Question: I'm trying to create a plotly graph with a Scatter and Graph elements. It all goes nicely, but one issue - the two Y axis don't align around 0.
I have tried playing with different attributes, such as 'mirror' and tick0, I also tried following the examples on plotly's site, but it's mostly multiple y-axis with the same graph type.
What can I do to fix this?

'''
import utils
import pandas as pd
import plotly.plotly as py
import plotly.graph_objs as go
import plotly
pd_data ['dt'] = ... dates
pd_data['price'] = ... prices
pd_data['car'] = ... cars
price = go.Scatter(
x = pd_data['dt'],
y = pd_data['price'],
mode = 'lines',
name = 'Price',
xaxis = 'x',
yaxis='y1',
marker = dict(
color = utils.prep_color_string('orange'),
),
line = dict(
width = utils.line_width,
),
)
car = go.Bar(
x = pd_data['dt'],
y = pd_data['car'],
#mode = 'lines',
name = 'Cars',
xaxis = 'x',
yaxis='y2',
marker = dict(
color = utils.prep_color_string('light_green'),
),
#line = dict(
# width = utils.line_width,
#),
)
data = [price, car]
layout = dict(
title = 'Price/Car',
geo = dict(
showframe = True,
showcoastlines = True,
projection = dict(
type = 'Mercator'
)
),
yaxis=dict(
title = 'Price',
tickprefix = "$",
overlaying='y2',
anchor = 'x'
),
yaxis2=dict(
title = 'Car',
dtick = 1,
#tickprefix = "",
side = 'right',
anchor = 'x',
),
)
fig = dict( data=data, layout=layout)
div = plotly.offline.plot( fig, validate=False, output_type = 'file',filename='graph.html' ,auto_open = False)
'''
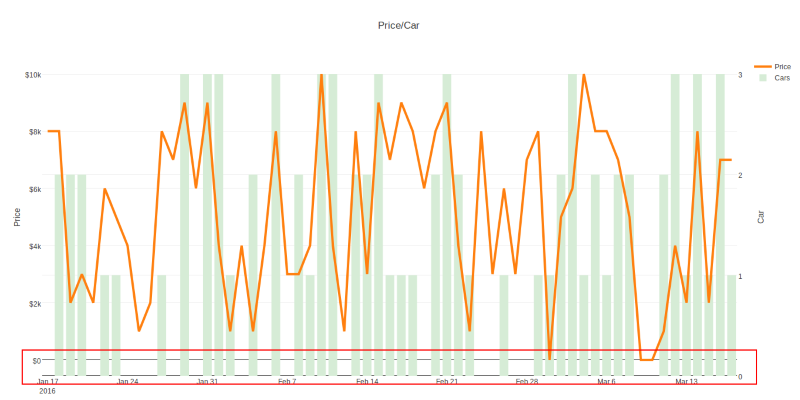
Answer: I have been struggling with this as well. Exact same problem, but I am using R. The way I figured around it was to use the rangemode="tozero" for both the yaxis and yaxis2 layouts.
I think in your case, it would look like this:
'''
layout = dict(
title = 'Price/Car',
geo = dict(
showframe = True,
showcoastlines = True,
projection = dict(
type = 'Mercator'
)
),
yaxis=dict(
title = 'Price',
tickprefix = "$",
overlaying='y2',
anchor = 'x',
rangemode='tozero'
),
yaxis2=dict(
title = 'Car',
dtick = 1,
#tickprefix = "",
side = 'right',
anchor = 'x',
rangemode = 'tozero'
),
)
'''
Let me know if that works for you.